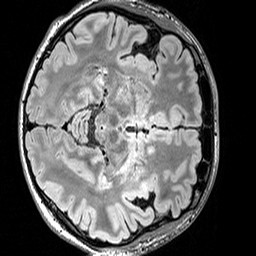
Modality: FLAIR
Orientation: axial
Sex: male
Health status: ill
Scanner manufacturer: siemens
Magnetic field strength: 3 T
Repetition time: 5 s
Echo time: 0.388 s